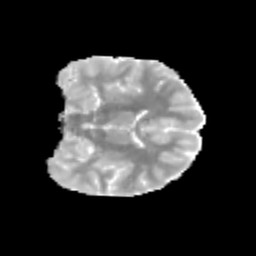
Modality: MD
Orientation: coronal
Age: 12
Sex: female
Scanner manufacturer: siemens
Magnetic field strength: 3 T
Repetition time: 3.8 s
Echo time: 0.07 s